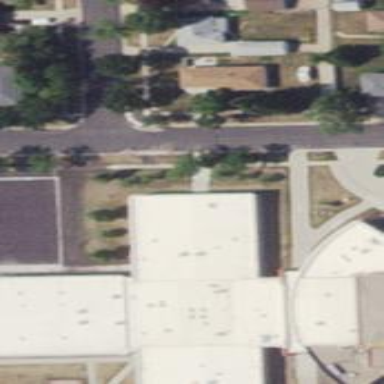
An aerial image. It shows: School building with flat roof.